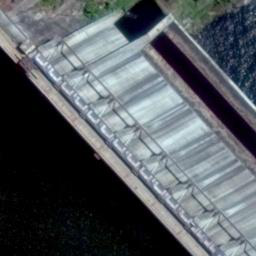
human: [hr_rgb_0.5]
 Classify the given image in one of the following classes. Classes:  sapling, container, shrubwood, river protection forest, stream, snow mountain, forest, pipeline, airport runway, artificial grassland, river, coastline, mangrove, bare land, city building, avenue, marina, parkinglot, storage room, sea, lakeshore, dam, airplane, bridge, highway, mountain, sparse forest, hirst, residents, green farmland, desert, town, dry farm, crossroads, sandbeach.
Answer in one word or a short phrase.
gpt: dam